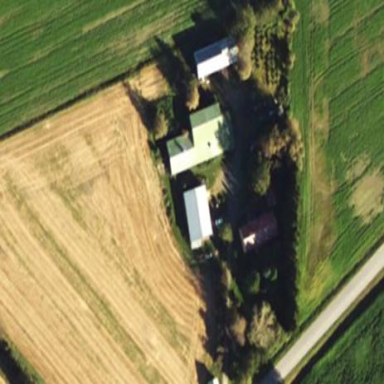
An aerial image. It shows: Farmyard area.